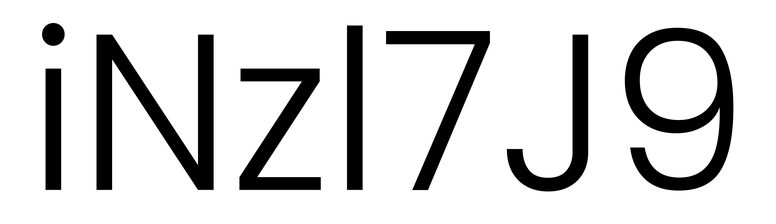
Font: Poppins-Light